Вам дан оптический серый ящик. Он представляет собой плоский диск с круглой полостью внутри ($n_2=1$). Программа имитирует распространение луча лазера. Вы можете задавать координаты, где находится лазер, а также угол к вертикальной оси установки, под которым вы светите. В ответ на заданные параметры программа напишет координату луча лазера на экране. Экран имеет конечный размер. Заданными параметрами можно считать радиус диска $R=300~у.е.$ и расстояние от центра диска до экрана $ОЭ=2R$.
Найдите показатель преломления материала диска.
Найдите радиус полости.
Найдите расстояние между центрами полости и диска.
Найдите острый угол, который составляет отрезок между центрами и вертикальной осью установки.
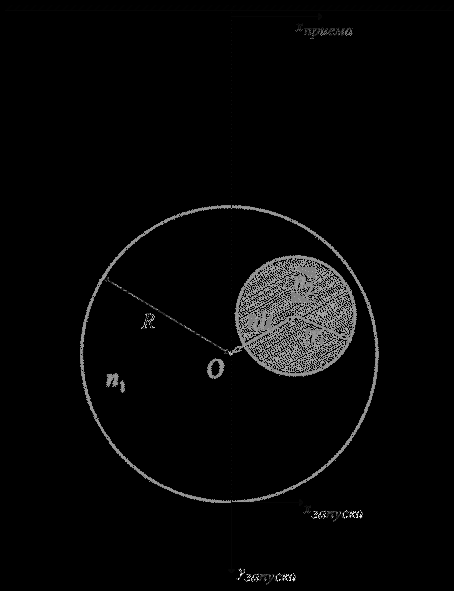
Темы:
PE, Оптика, Геометрическая оптика, Преломление, Сборы XY